Question: This is what the screen displays on my MacBook. After I updated Xcode, it changed from showing the entire screen of the device to showing part of the screen. I now have to scroll to see everything that would be displayed on the screen.

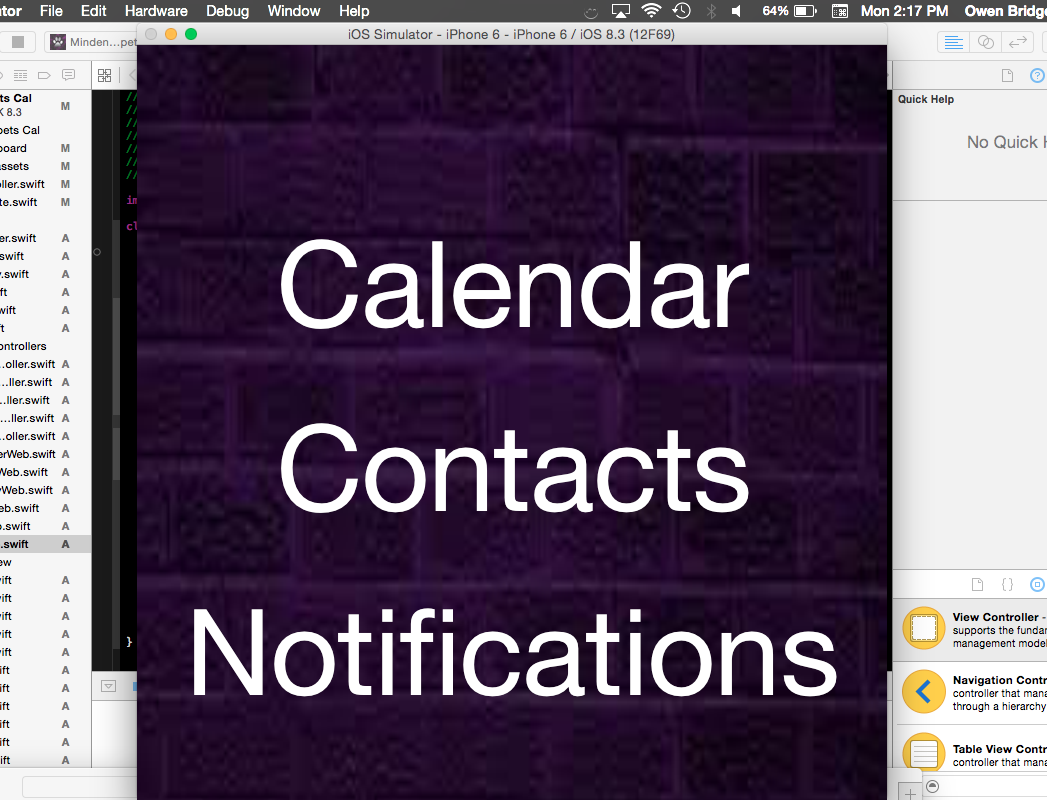
Answer: You can resize simulator using
> command+1command+2command+3
if it doesn't fit.. u will need a bigger screen.